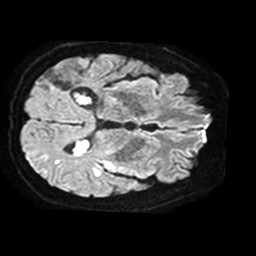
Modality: TRACE
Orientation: axial
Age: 63
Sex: male
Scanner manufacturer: philips
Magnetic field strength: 1.5 T
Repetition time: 3.648 s
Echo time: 0.09255 s